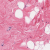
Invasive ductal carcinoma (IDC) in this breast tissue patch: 0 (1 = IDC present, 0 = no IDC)